Field crop: maize
Growth stage: 1
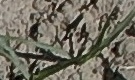
Species: sorghum